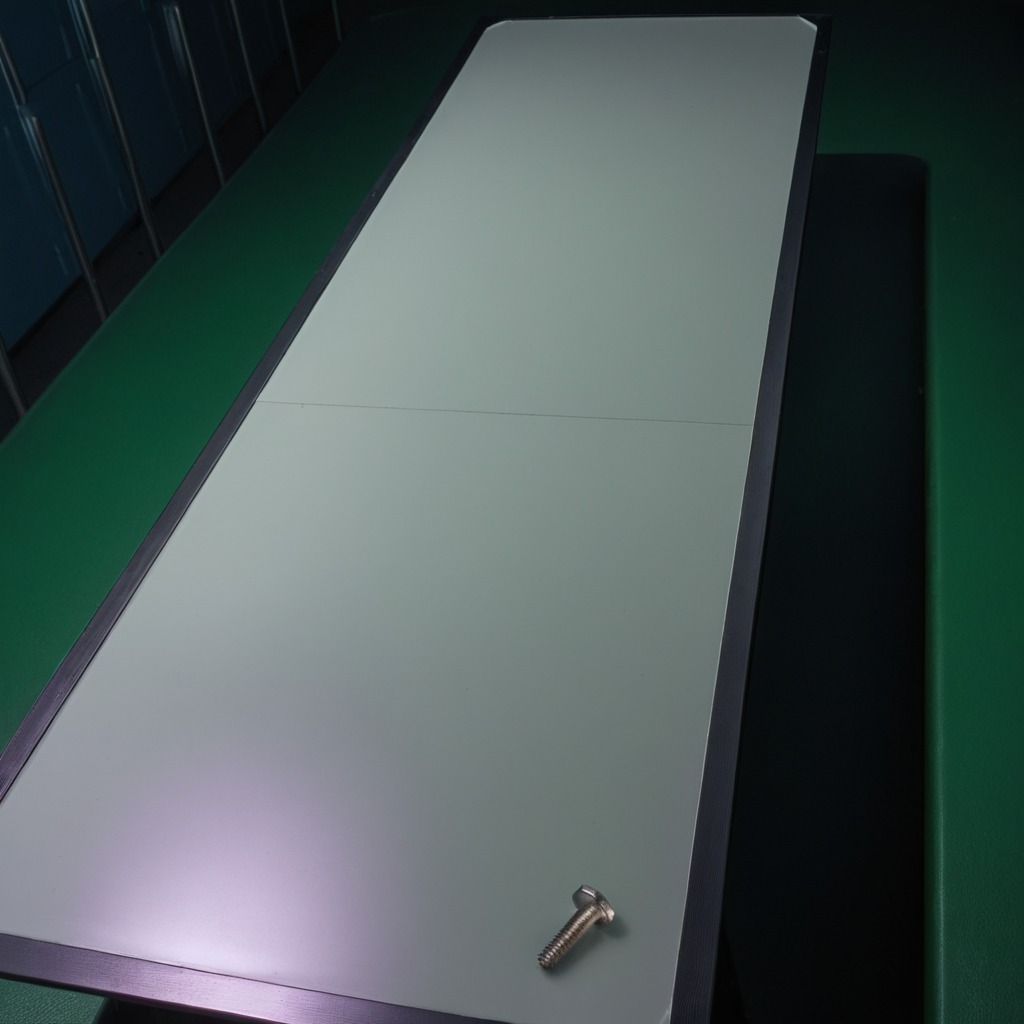
A metal screw lying on a clean empty table in a railway signal maintenance room lit by harsh overhead fluorescents photorealistic surface textures crisp shadows high dynamic range